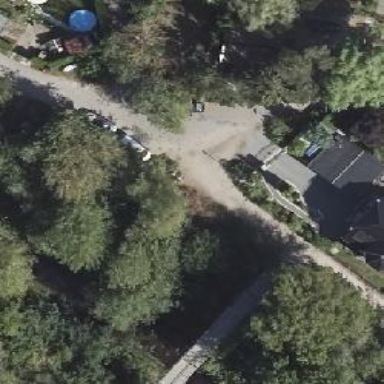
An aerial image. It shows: Gravel residential road.